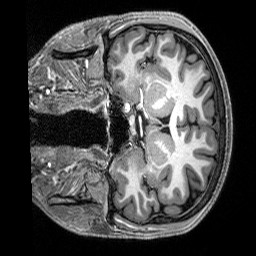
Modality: T1w
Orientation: coronal
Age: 25
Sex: male
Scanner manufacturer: siemens
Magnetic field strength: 3 T
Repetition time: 2.8 s
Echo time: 0.00212 s